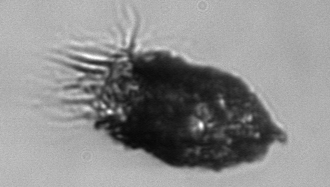
Label: Stenosemella_pacifica